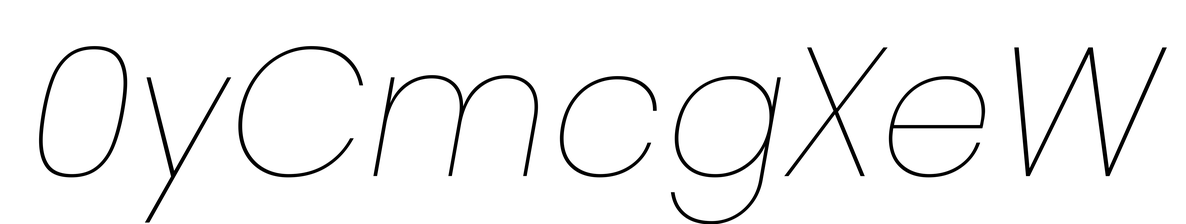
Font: Poppins-ThinItalic